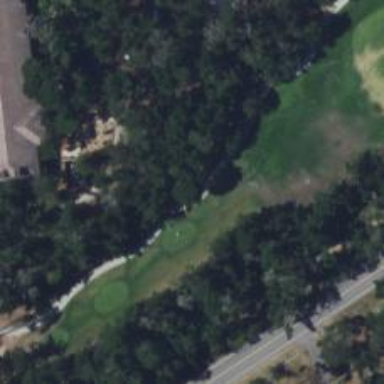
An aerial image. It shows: Pathway for golfing.